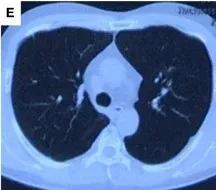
Uniportal VATS secondary carinal resection and reconstruction for tracheobronchial mucoepidermoid carcinoma. (E) Contrast-enhanced CT of the chest at the 6-month postoperative follow-up showed resolution of tuberculosis lesion in the left upper lobe.
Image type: radiology (ct)